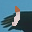
Label: 1